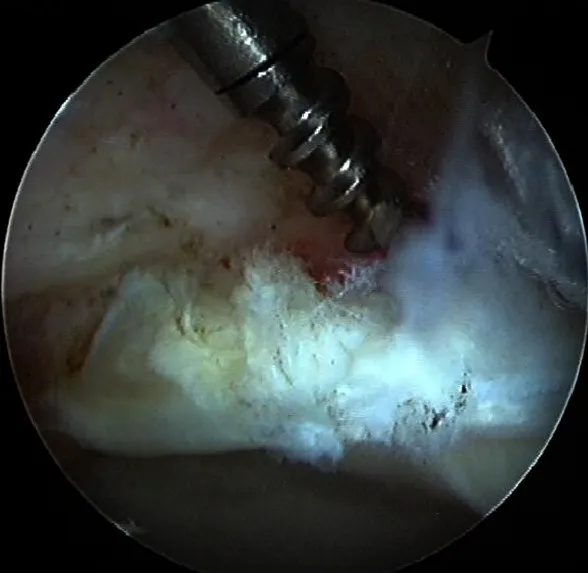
The labrum was fixed back to the acetabulum using two suture anchors. After the labrum repair, osteochondroplasty of the femoral head was performed to prevent anterior impingement.
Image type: endoscopy (arthroscopy)